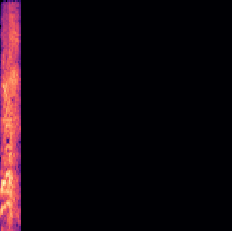
Sound class: Person sneeze